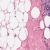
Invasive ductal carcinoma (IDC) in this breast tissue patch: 0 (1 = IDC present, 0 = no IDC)